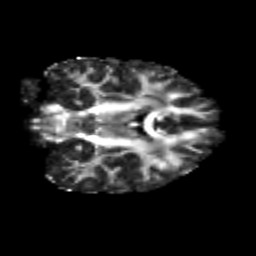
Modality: FA
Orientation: coronal
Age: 21
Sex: female
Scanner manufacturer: siemens
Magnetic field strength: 3 T
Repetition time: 3.5 s
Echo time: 0.125 s